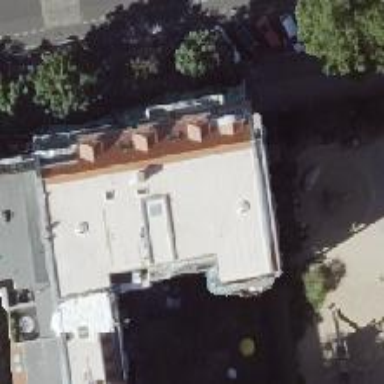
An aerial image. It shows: Kindergarten.